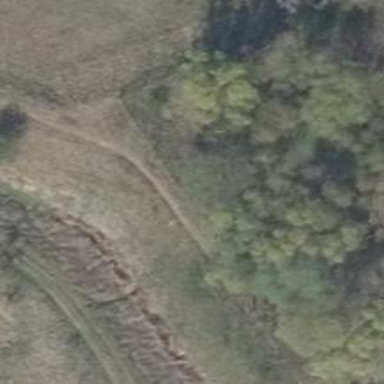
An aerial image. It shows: Grass track with grade5 tracktype.